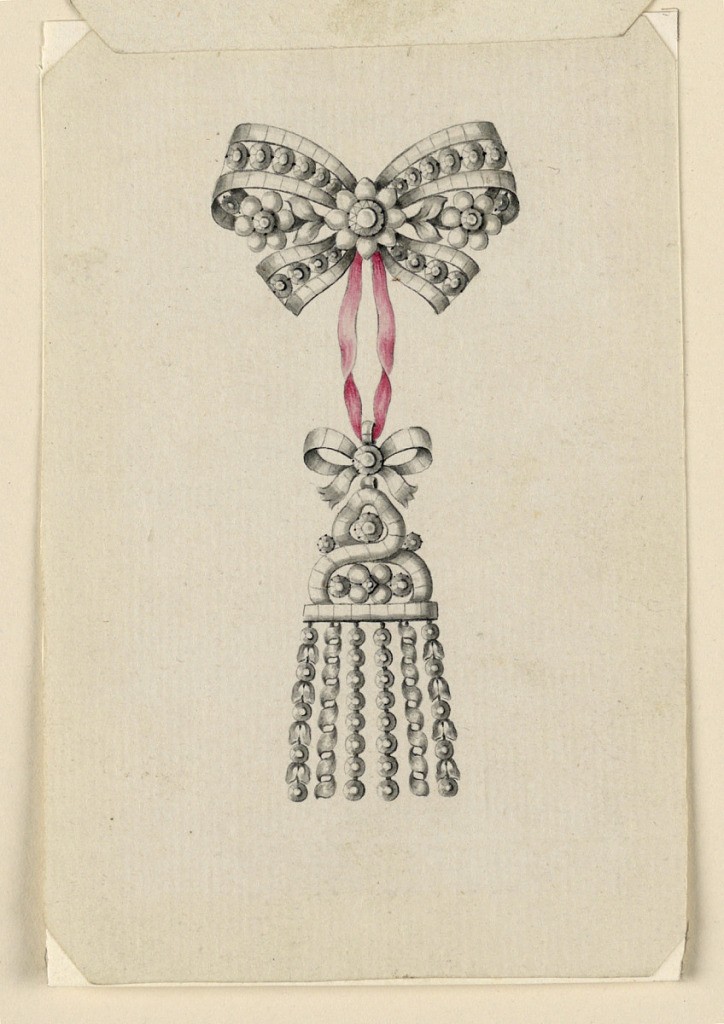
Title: Design for a Pendant
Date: late 18th century
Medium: Pen and black ink, brush and red, gray watercolor on paper
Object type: Drawing
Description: Jewelry design for a pendant. A knot of ribbon, à jour, with in the center a blossom between two flower stems, is supporting with a red ribbon a knot on top of the roof, the framing of which is transformed to a scroll; below, six fringes. Beveled corners.